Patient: sex M, age 46
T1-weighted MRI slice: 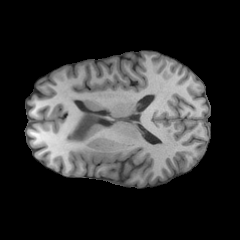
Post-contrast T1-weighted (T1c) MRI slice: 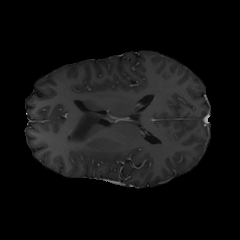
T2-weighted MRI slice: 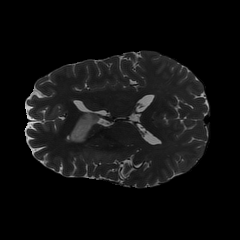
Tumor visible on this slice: yes
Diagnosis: Astrocytoma, IDH-mutant
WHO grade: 2